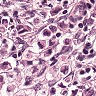
Metastatic tissue present: yes